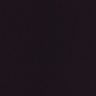
Metastatic tissue present: no